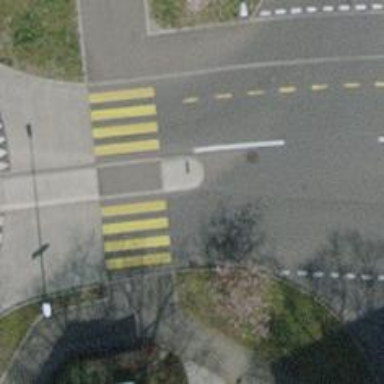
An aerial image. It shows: Kerb serving as barrier.